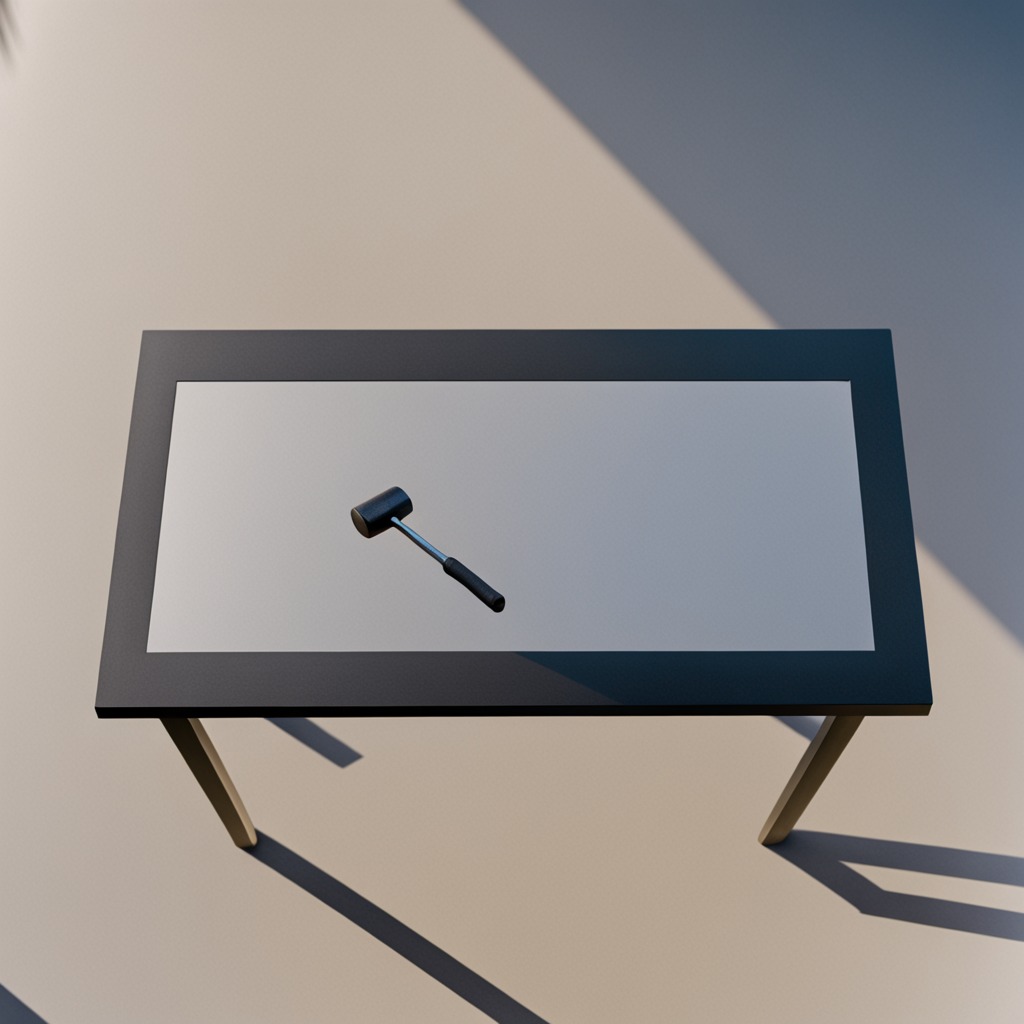
A hammer is lying on the table.